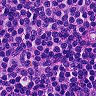
Metastatic tissue present: no